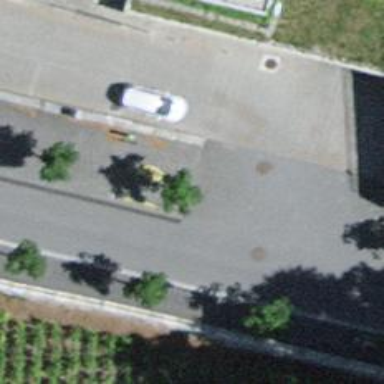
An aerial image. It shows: Charging station.